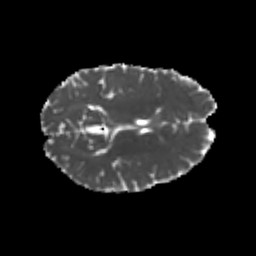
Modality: MD
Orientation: axial
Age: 24
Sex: female
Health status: healthy
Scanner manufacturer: philips
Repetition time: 7.39 s
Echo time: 0.08599 s